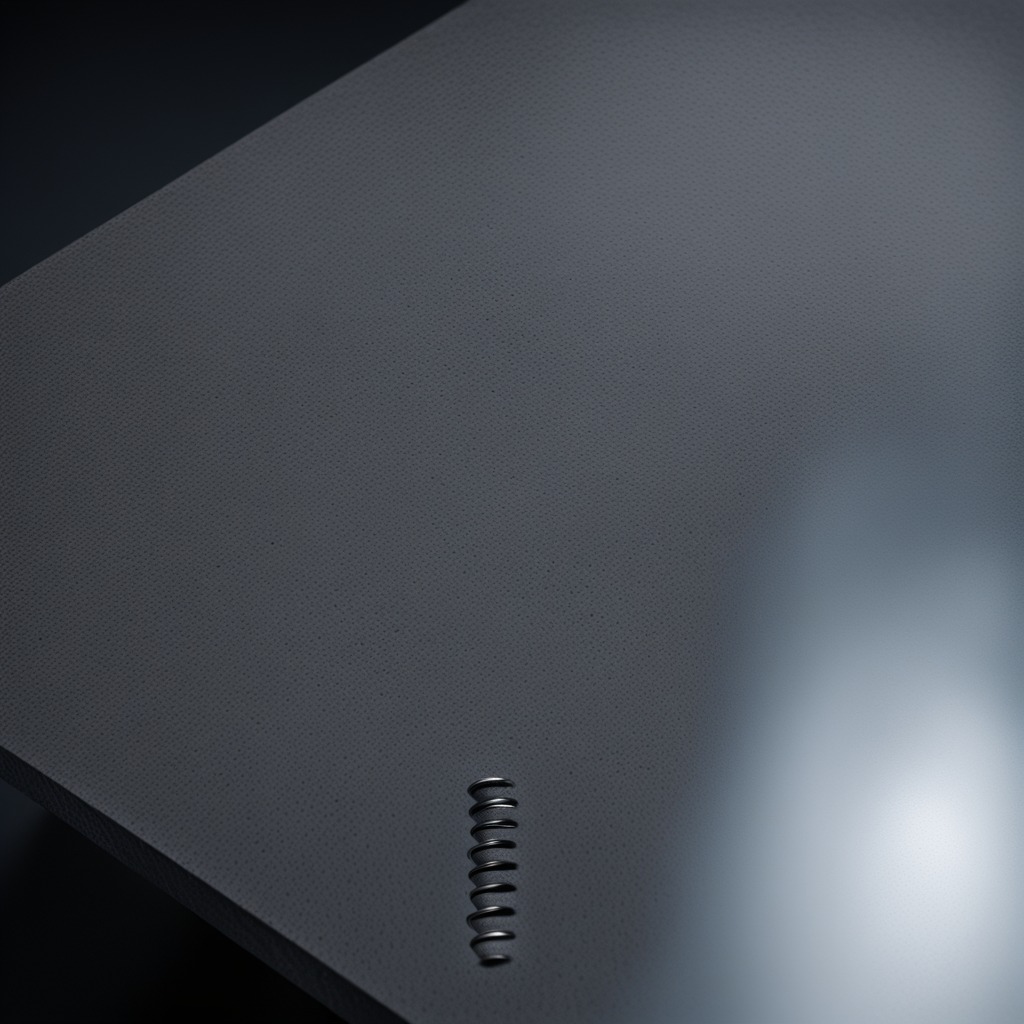
A coiled metal spring lies on the clean granite table inside a workshop at night.